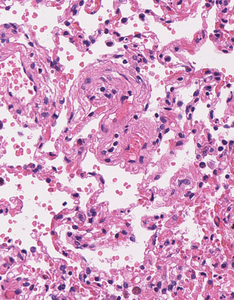
Tumor epithelial tissue: no
Tumor-associated stroma tissue: no
Normal tissue: yes